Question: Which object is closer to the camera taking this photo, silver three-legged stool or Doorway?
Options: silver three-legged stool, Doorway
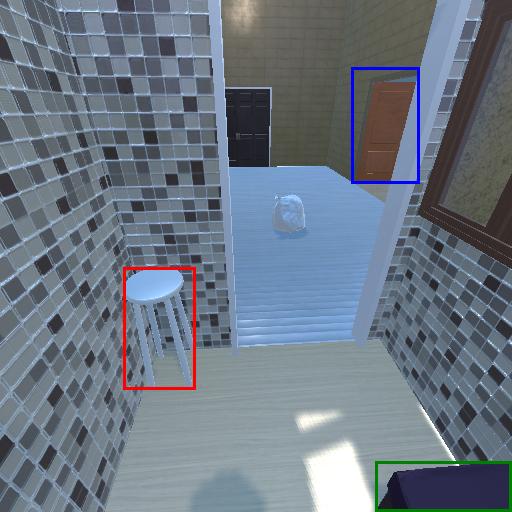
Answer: silver three-legged stool